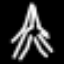
Label: The Eiffel Tower